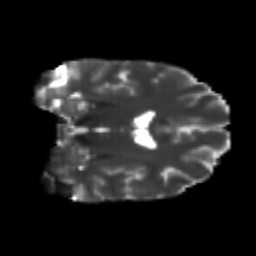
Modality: T2w
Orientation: coronal
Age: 22
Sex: male
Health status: healthy
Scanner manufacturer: philips
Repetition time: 7.386 s
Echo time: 0.08599 s